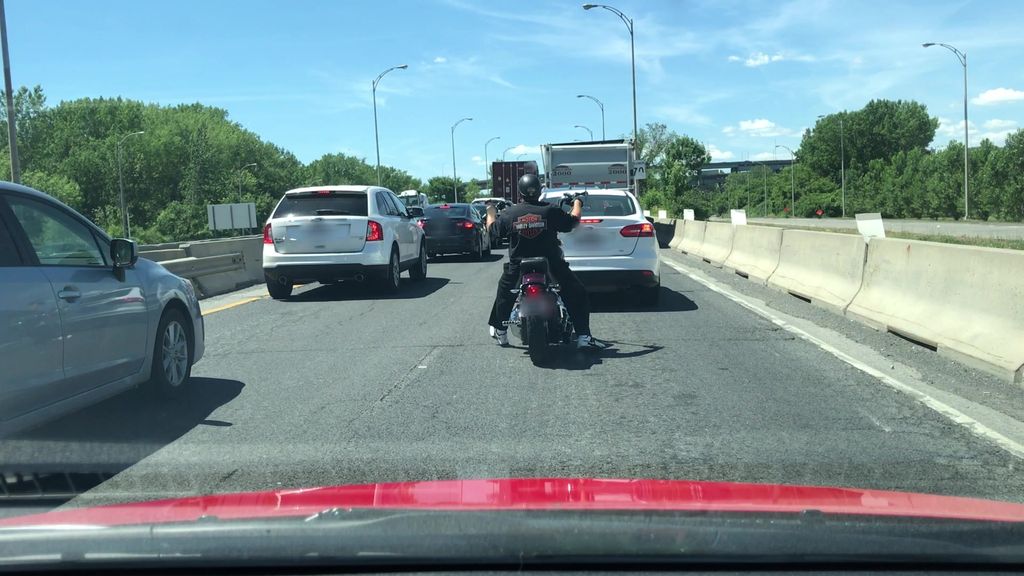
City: montreal